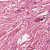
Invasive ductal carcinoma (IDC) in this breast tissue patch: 0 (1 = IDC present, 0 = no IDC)